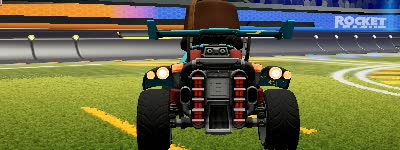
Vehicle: octane